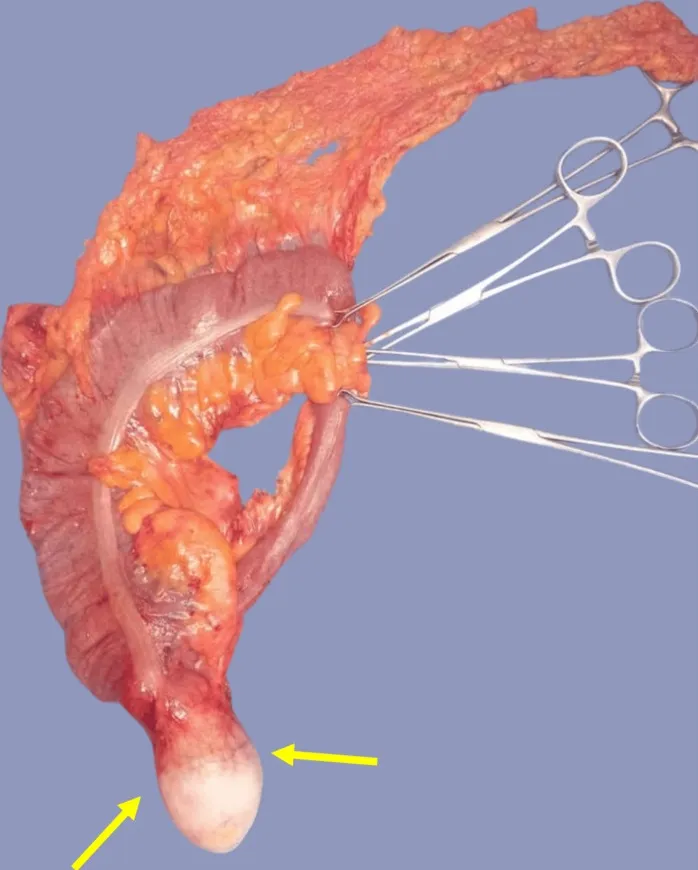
Specimen of right hemicolectomy secondary to mucinous neoplasia of the appendix. Yellow arrows indicate a solid, soft consistency mass with irregularly calcified walls and a slight extension into the cecum, measuring 6.5 x 5.3 x 5 cm.
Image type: pathology (h&e)